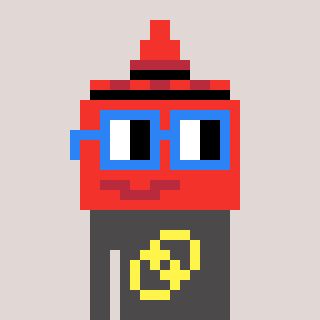
a pixel art character with square blue glasses, a ketchup-shaped head and a grayscale-colored body on a warm background